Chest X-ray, PA view. Patient: 47 years old, sex F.
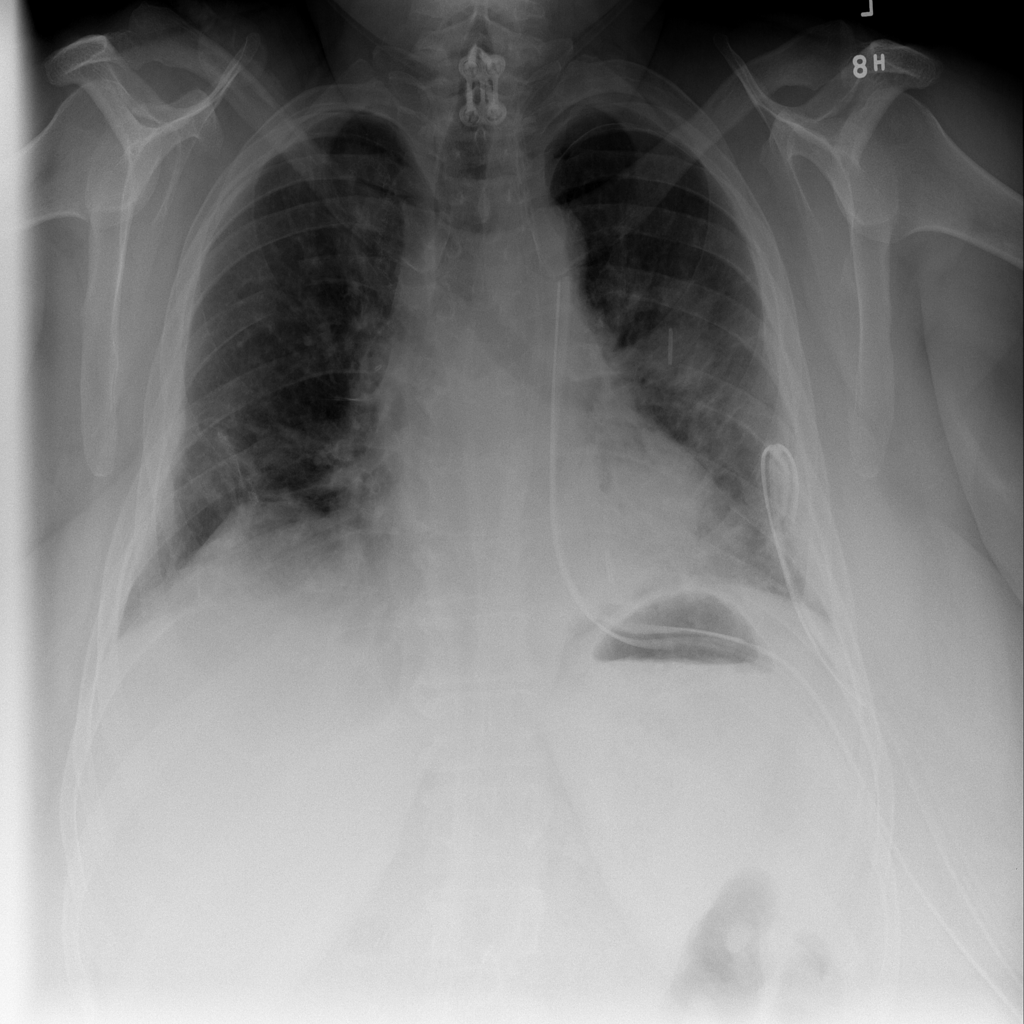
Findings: Infiltration, Pneumothorax